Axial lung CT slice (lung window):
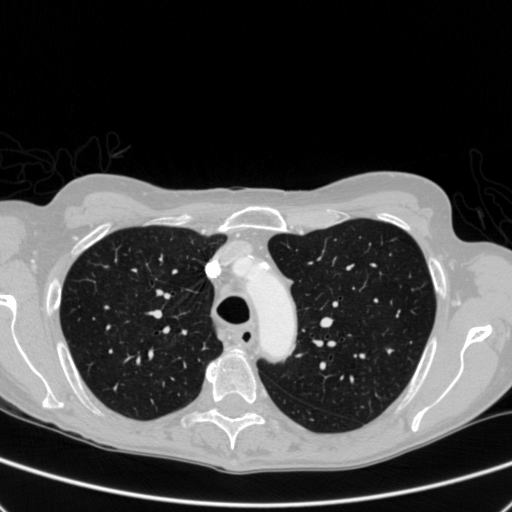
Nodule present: no